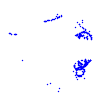
Particle: proton